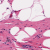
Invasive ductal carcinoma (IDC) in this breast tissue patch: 0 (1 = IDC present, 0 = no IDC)